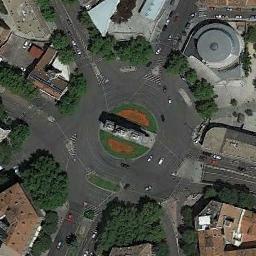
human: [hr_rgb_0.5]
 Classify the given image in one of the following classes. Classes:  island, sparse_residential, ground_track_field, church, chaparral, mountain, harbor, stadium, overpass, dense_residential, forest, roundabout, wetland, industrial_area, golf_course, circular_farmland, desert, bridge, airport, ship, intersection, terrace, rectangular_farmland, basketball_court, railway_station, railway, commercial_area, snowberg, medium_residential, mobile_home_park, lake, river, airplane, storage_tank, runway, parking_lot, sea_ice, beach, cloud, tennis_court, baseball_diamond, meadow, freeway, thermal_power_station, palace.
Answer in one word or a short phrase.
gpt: roundabout